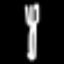
Label: fork